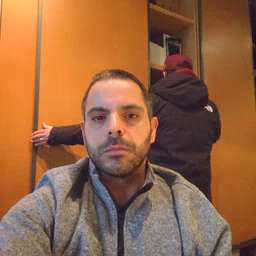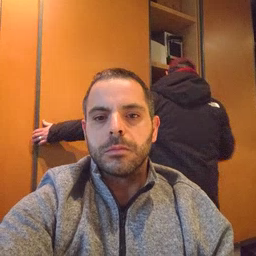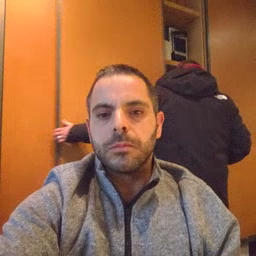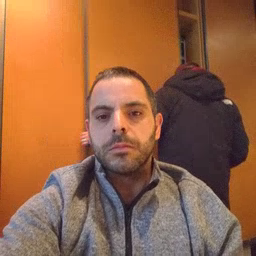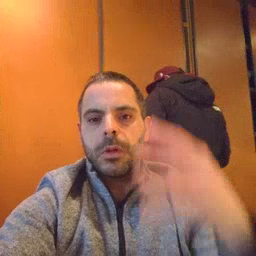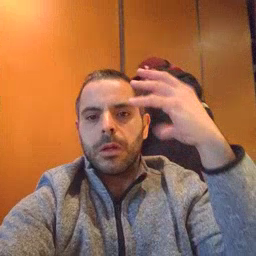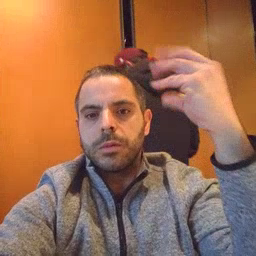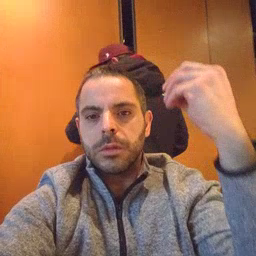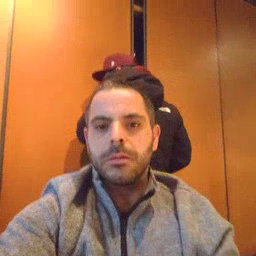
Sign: outside